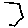
Label: hexagon